Однородный брус массы $M$ длины $l$ начинает двигаться вниз по наклонной плоскости, составляющей угол $\alpha$ с горизонтом. Начальный участок длины $l$ наклонной плоскости занят близко расположенными катками в виде трубок массы $m$ и радиуса $r\ll l$ (см. рис), которые вращаются без трения в подшипниках. Остальной участок наклонной плоскости гладкий.
Найти зависимость ускорения груза от перемещения вдоль плоскости.
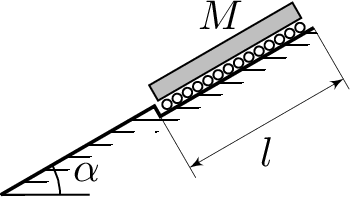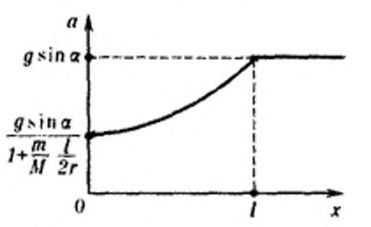
Решение: Запишем уравнение движения бруска для момента времени, когда перемещение бруска вдоль наклонной плоскости равно $x(x < l)$:$$M a_x=M g\sin\alpha-f_{тр}N(1-x/l), \tag{1}$$где $N=l/2r$ — полное число катков на участке длины $l$, $N(1-x/l)$ — число катков, с которыми соприкасается брусок в данный момент, $f_{тр}$ — абсолютная величина силы трения, действующей на брусок со стороны каждого катка.Каждому катку, соприкасающемуся с бруском, сила трения $f_{тр}$ сообщает в данный момент тангенциальное ускорение, равное по абсолютной величине $a_x$ (брусок не проскальзывает по каткам), то есть$$f_{тр}=ma_x. \tag{2}$$Подставив $(2)$ в $(1)$, найдем зависимость ускорения бруска от перемещения вдоль наклонной плоскости (для $x < l$):$$a_x=\frac{g\sin\alpha}{1+\frac{m}{M}\frac{l}{2r}\left(1-\frac{x}{l}\right)}.$$При $x > l$ брусок перестает касаться катков и скользит по наклонной плоскости с ускорением$$a=g\sin\alpha.$$Общий вид зависимости $a(x)$ представлен на рисунке ниже.
Ответ: Зависимость ускорения бруска от перемещения вдоль наклонной плоскости (для $x < l$):$$a_x=\frac{g\sin\alpha}{1+\frac{m}{M}\frac{l}{2r}\left(1-\frac{x}{l}\right)}.$$При $x > l$:$$a=g\sin\alpha.$$
Темы:
T, Механика, Динамика, Всероссийские, Наклонная плоскость, Ускорение